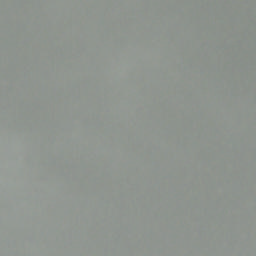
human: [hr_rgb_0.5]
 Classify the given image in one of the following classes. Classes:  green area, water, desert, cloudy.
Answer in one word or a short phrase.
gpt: cloudy